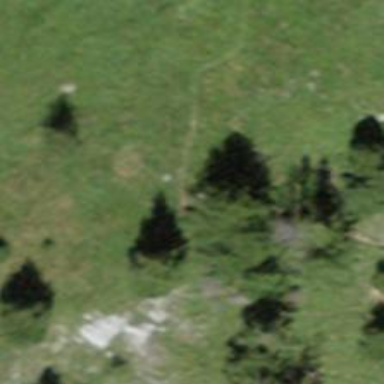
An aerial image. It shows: Path.